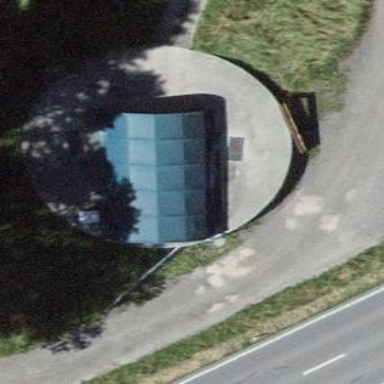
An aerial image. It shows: Building with storage tank.